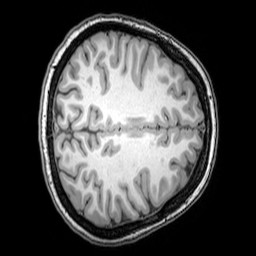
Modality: T1w
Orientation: axial
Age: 26
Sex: female
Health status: healthy
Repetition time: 0.081 s
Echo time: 0.037 s